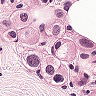
Metastatic tissue present: yes